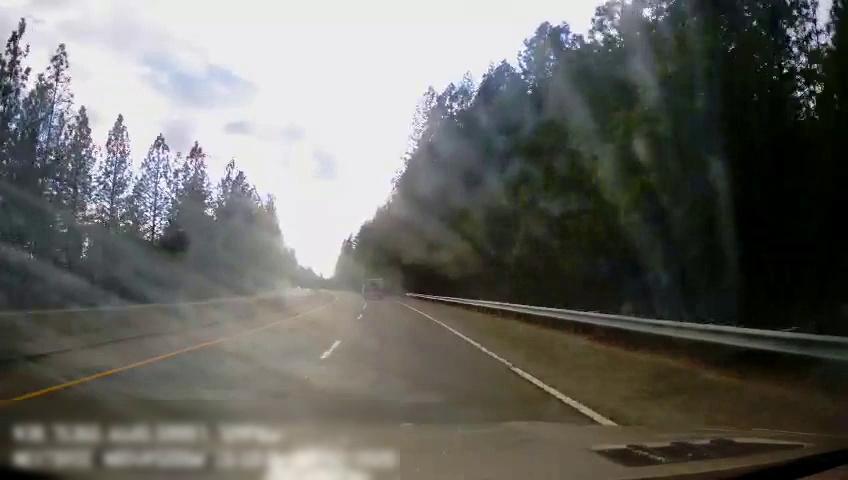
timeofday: Day
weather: Cloudy
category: Drivable Space
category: Drivable Space
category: Vehicles | Van
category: Lanes | Current Lane
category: Lanes | Alternate Lane
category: Lanes | Alternate Lane